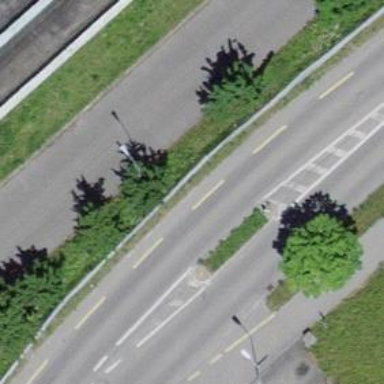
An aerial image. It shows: Secondary road with asphalt surface. There is dedicated cycle lane on the left side.